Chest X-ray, AP view. Patient: 54 years old, sex M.
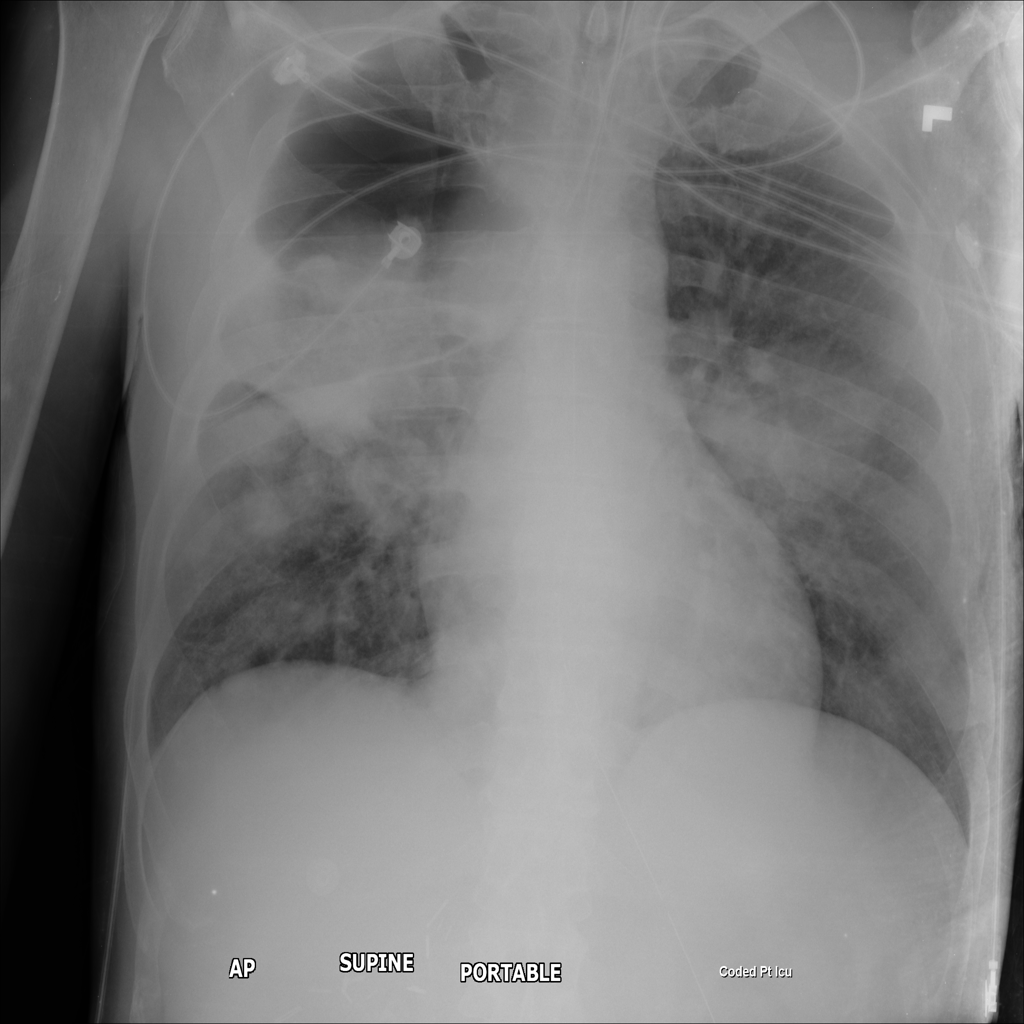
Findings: Atelectasis, Mass